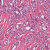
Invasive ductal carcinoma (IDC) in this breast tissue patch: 1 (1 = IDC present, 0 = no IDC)